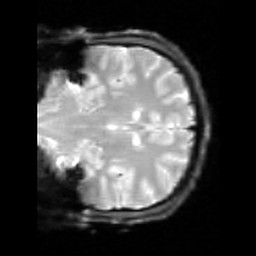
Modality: inplaneT2
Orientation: coronal
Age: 20
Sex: male